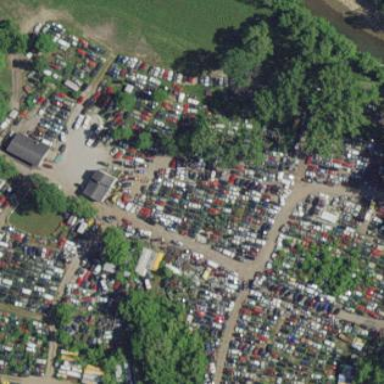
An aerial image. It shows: Scrap yard situated in industrial area.